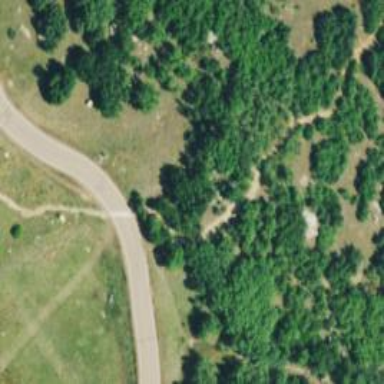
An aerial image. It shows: Path with excellent visibility for trail.